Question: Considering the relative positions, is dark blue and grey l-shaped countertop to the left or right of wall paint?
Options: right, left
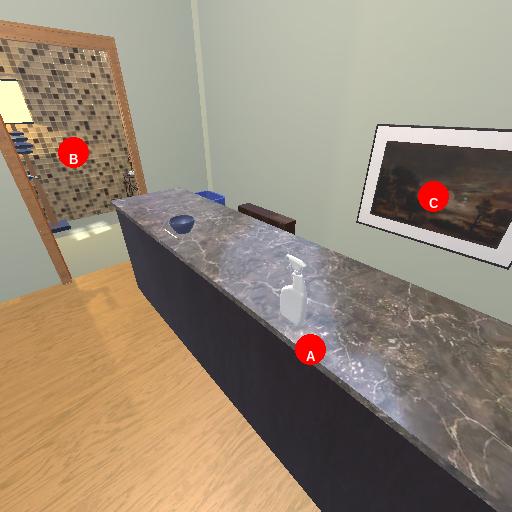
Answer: right